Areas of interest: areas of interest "Library"
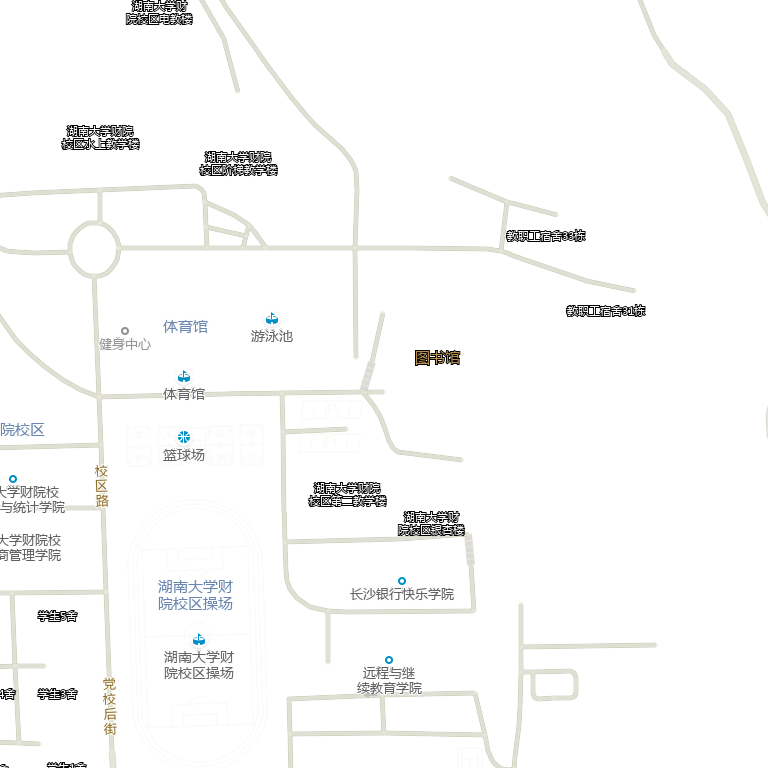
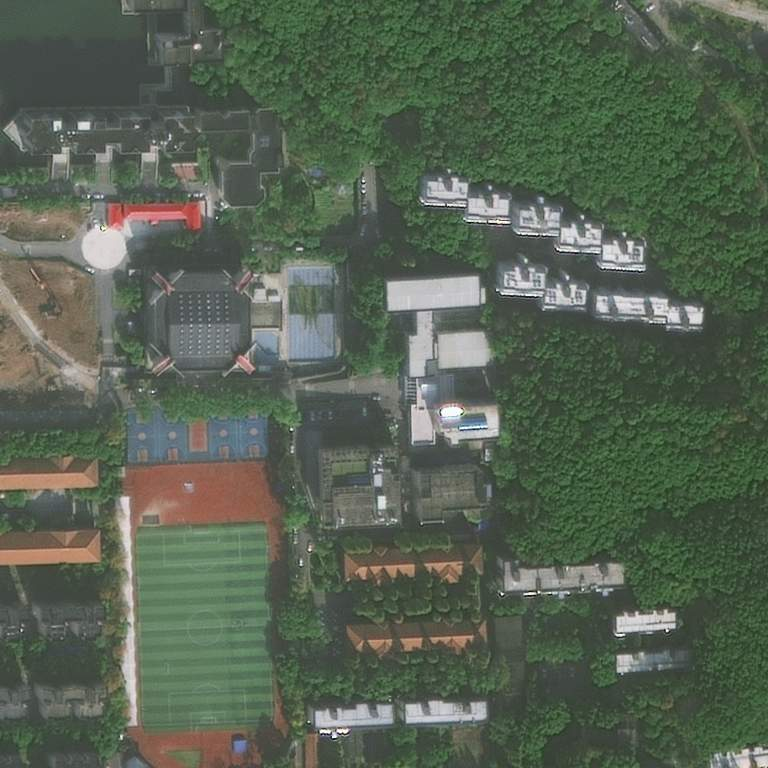